Field crop: maize
Growth stage: 2
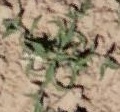
Species: atriplex